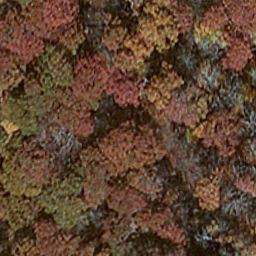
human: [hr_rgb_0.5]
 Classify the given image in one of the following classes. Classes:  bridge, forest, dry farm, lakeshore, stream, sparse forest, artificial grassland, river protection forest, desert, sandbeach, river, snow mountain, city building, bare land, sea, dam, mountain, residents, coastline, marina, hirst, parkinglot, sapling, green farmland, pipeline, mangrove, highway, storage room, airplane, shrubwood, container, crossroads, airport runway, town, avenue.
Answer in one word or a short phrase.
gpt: mangrove